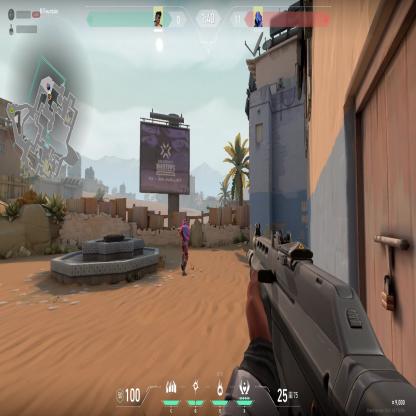
Label: enemy